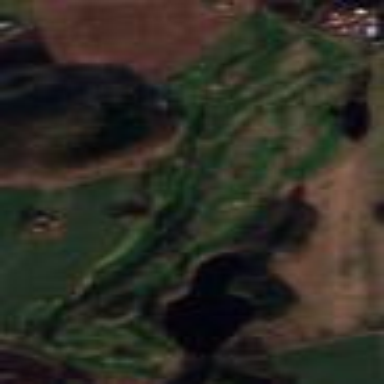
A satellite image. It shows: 18-hole golf course classified as leisure land.